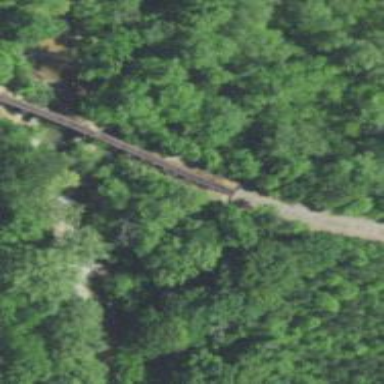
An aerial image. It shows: Railway bridge.